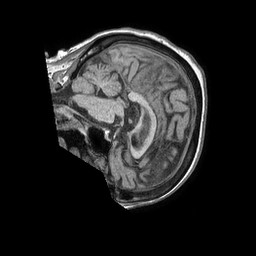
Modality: T1w
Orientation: sagittal
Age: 80
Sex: female
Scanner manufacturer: philips
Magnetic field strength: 1.5 T
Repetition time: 0.007854 s
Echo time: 0.003669 s